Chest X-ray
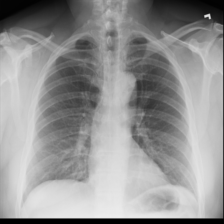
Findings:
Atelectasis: negative
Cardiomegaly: negative
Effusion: negative
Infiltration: positive
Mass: negative
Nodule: negative
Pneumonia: negative
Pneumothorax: negative
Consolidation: negative
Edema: negative
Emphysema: negative
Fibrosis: negative
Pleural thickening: negative
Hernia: negative